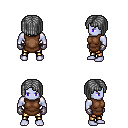
a pixel art fantasy rpg character, male body template, dark elf, purple skin, brown tunic, gold greaves, gray pageboy hairstyle, metal gloves, four views (front, back, left, right), 2x2 character sprite sheet, small pixel art, hard edges, no anti-aliasing